Field crop: tomato
Growth stage: 1
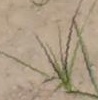
Species: cyperus